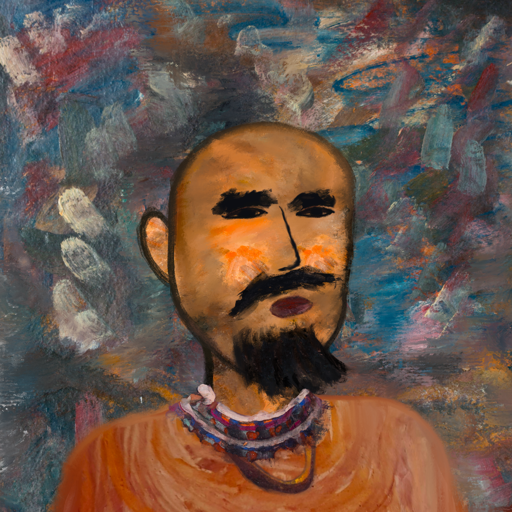
Background: Boggyland, Head And Neck Side: Gypsy_Queen, Face Side: Mosgoul, Bust: Pious_Lady, Hair Side: Blank, Head Accessory: Blank, Second Necklace: Comrade, Necklace: Hypocrite_1, Baby: Blank